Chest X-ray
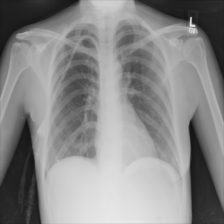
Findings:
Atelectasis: negative
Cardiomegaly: negative
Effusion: negative
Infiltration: negative
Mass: negative
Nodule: negative
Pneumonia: negative
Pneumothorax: negative
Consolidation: negative
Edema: negative
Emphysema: negative
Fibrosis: negative
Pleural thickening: negative
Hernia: negative